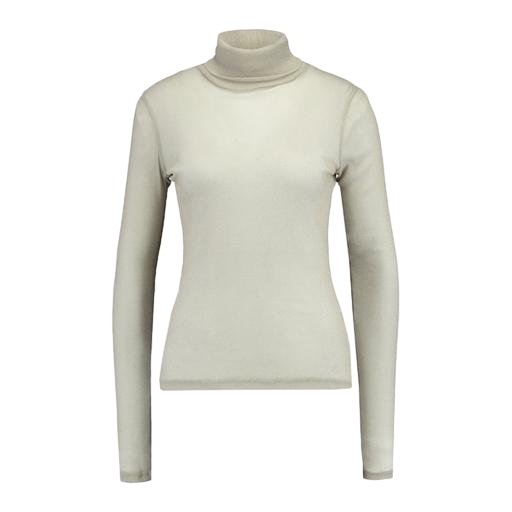
high-neck top, gray long-sleeve mesh turtleneck tee, turtleneck tee, white background